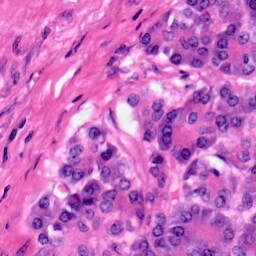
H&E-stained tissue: Pancreatic